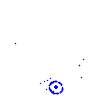
Particle: proton